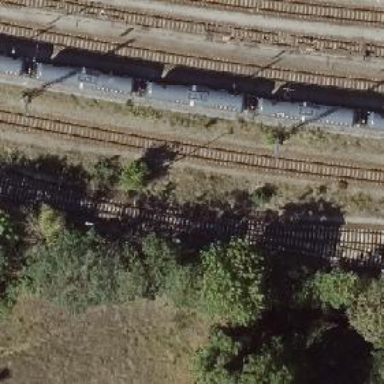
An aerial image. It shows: Railway switch.